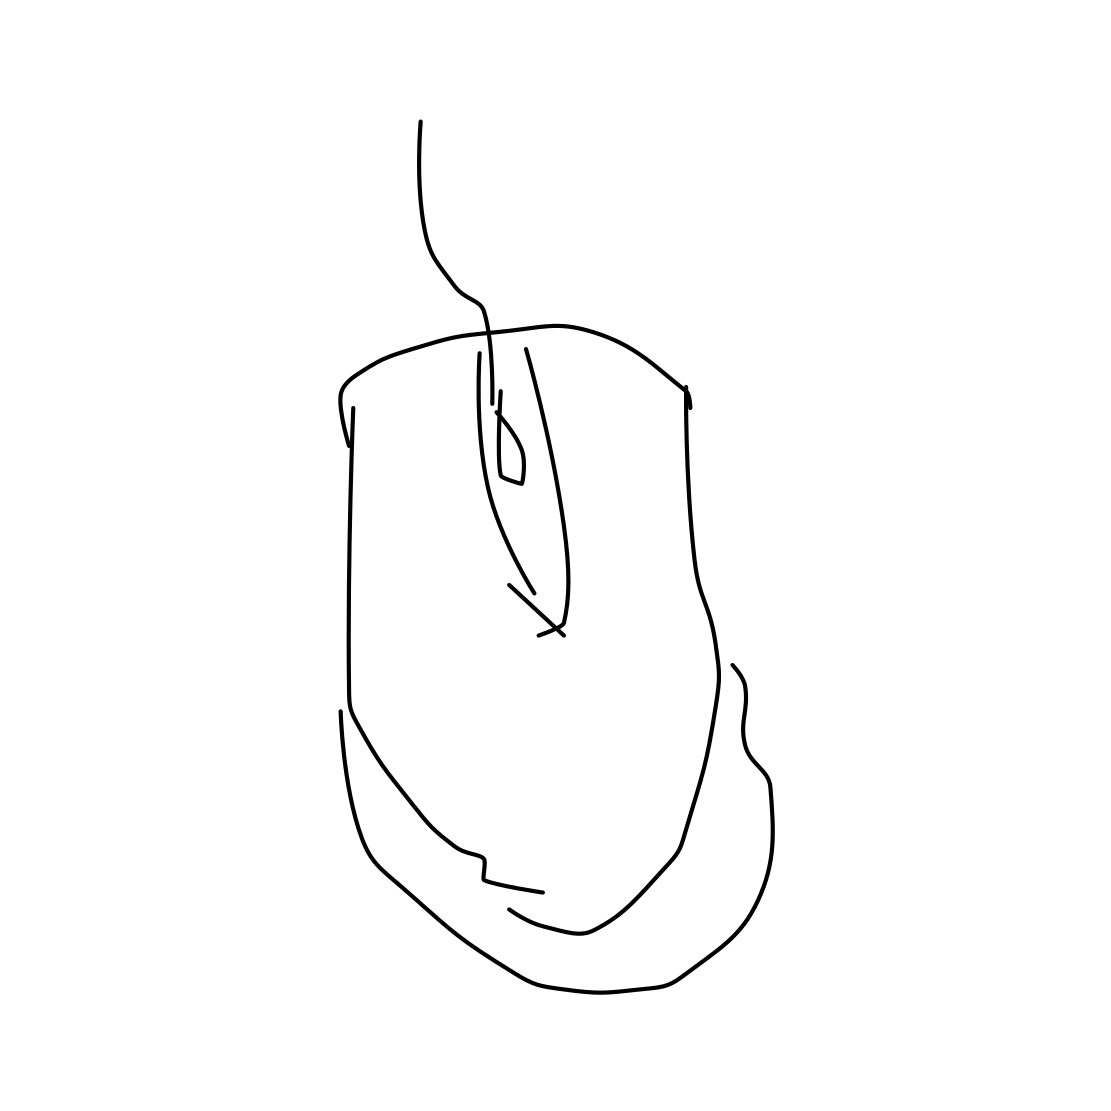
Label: computer-mouse